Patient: sex M, age 69
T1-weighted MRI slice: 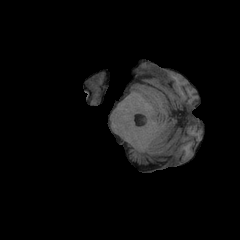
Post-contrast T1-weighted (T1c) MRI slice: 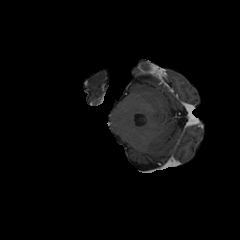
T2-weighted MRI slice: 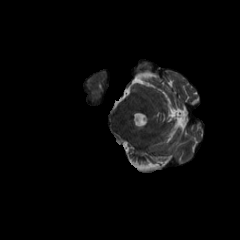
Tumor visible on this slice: no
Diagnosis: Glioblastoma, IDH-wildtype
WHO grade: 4